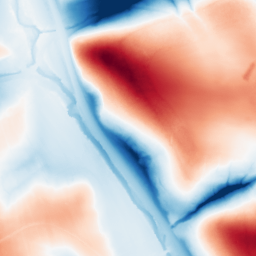
Category: classical
Decomposition family: gaussian_anisotropic
Decomposition parameters: sigma_x: 20
sigma_y: 50
Upsampling method: edge_directed
Upsampling parameters: scale: 2
Upsampling scale: 2